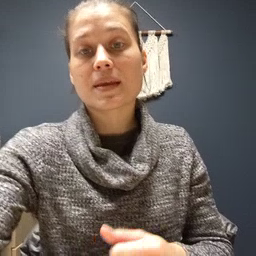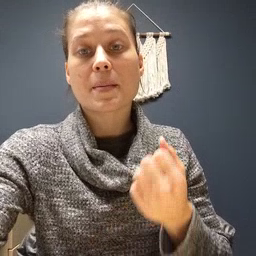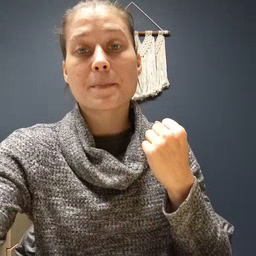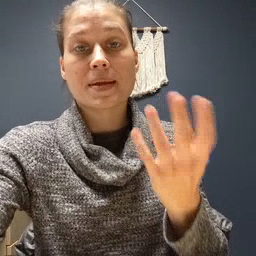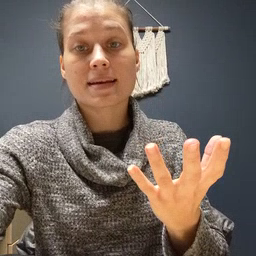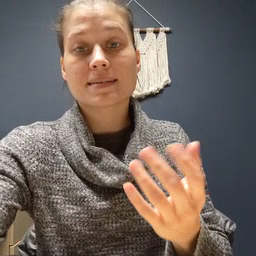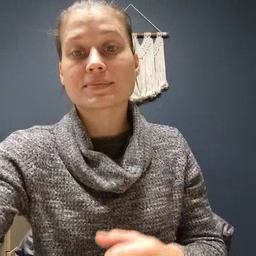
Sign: many